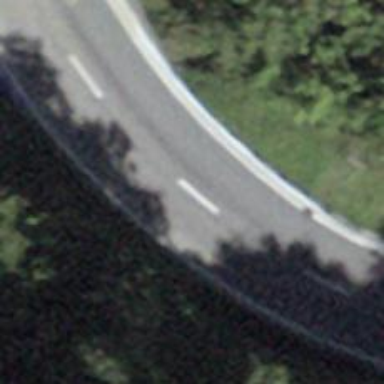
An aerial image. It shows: Tertiary road with asphalt surface.